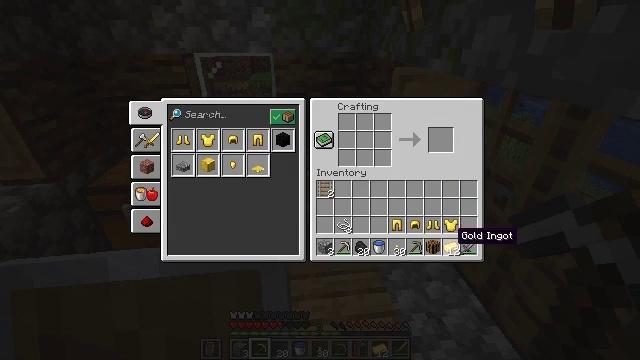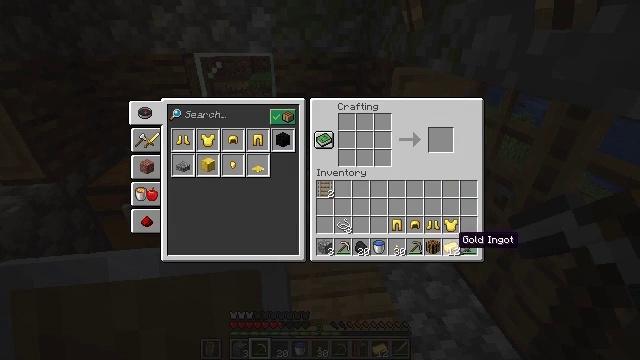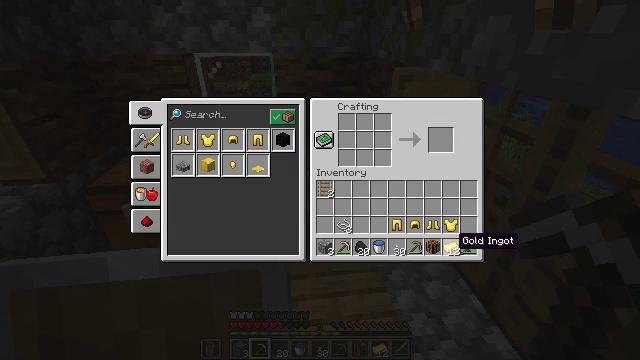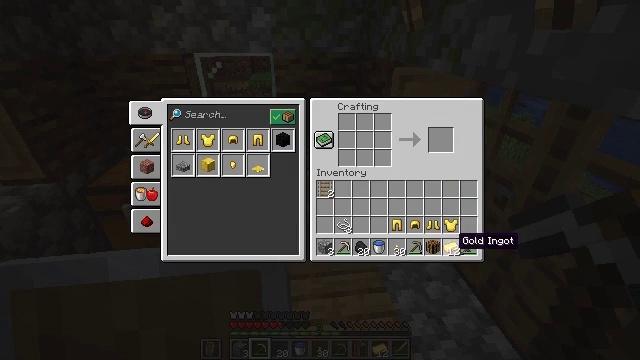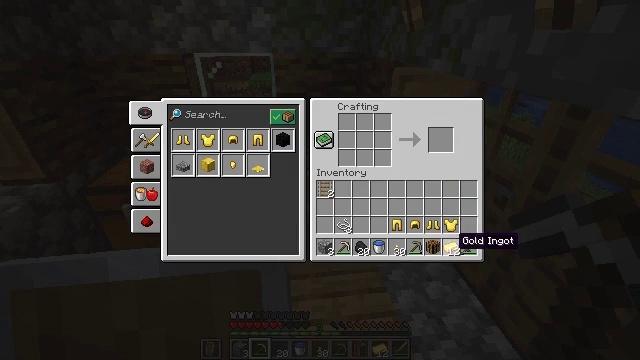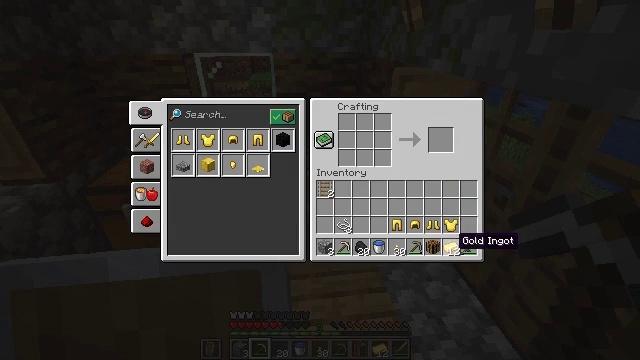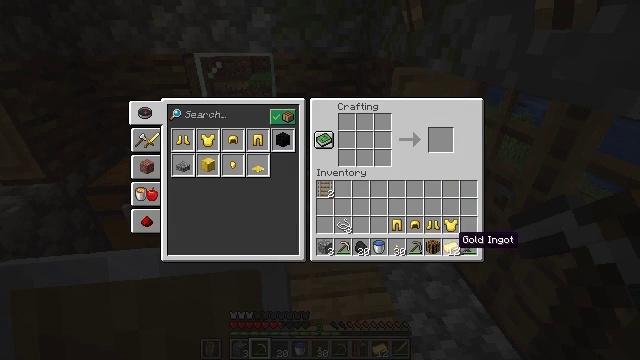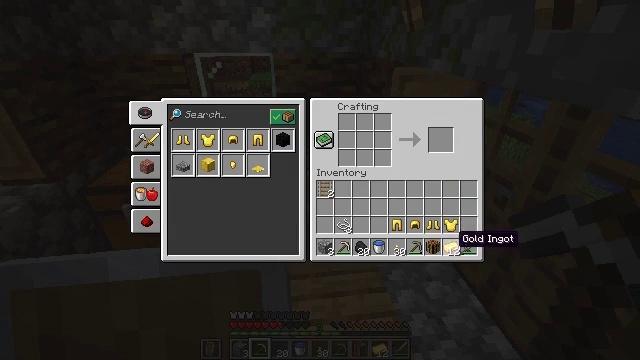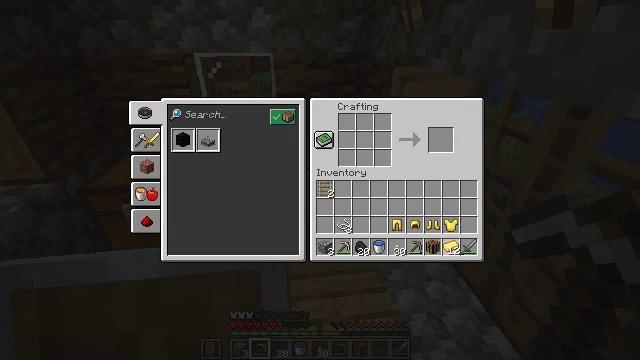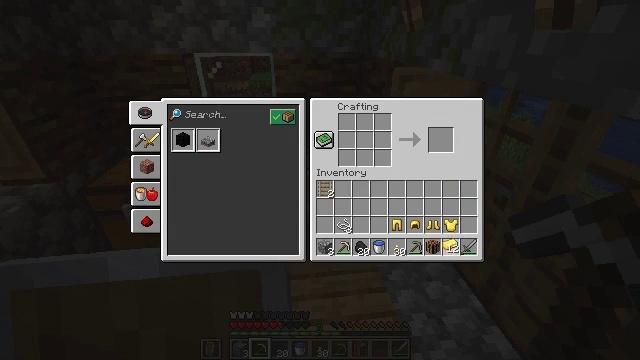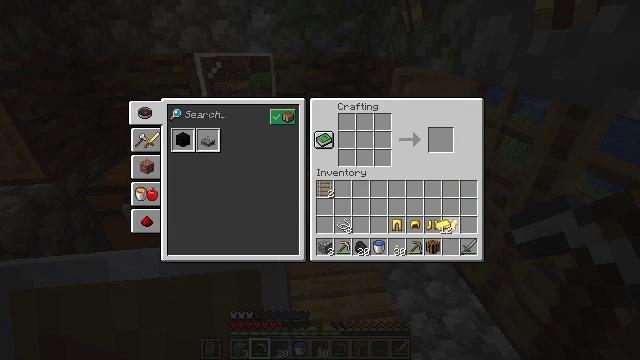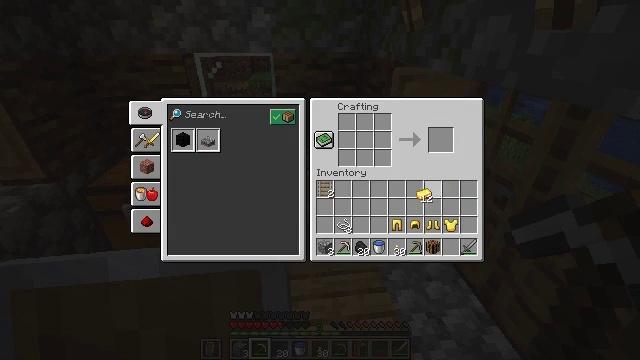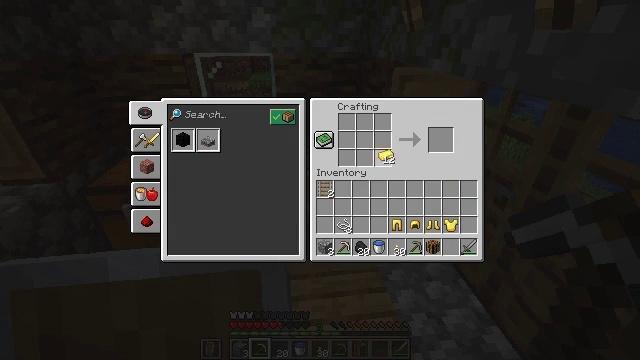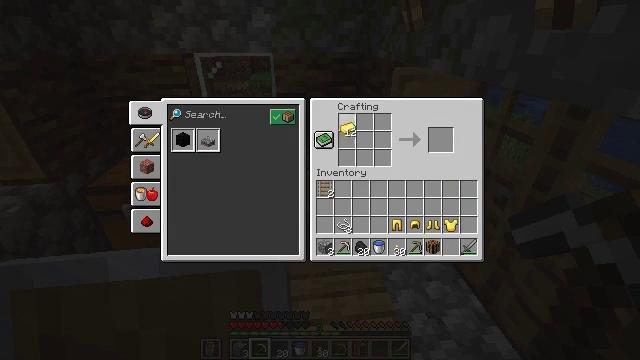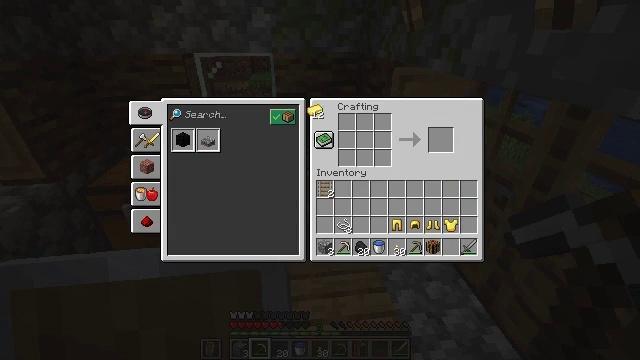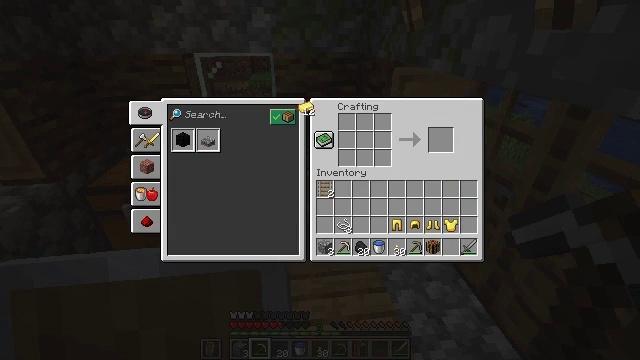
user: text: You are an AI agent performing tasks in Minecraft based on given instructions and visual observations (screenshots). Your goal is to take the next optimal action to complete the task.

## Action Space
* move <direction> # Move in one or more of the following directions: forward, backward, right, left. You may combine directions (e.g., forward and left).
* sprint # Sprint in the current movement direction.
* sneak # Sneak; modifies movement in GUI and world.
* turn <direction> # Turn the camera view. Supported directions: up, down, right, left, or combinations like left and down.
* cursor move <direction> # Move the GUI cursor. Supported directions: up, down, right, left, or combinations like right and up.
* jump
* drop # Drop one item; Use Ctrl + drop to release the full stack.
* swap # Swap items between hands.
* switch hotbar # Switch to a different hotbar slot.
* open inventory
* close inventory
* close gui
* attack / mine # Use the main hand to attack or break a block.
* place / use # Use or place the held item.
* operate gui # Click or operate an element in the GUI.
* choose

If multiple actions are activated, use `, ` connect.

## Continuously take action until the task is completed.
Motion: motion action
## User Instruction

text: Attack the stripped oak log to collect it.
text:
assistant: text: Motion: no_op
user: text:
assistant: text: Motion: no_op
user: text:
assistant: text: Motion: no_op
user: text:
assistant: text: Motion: no_op
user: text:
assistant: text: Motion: no_op
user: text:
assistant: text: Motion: no_op
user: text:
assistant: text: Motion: no_op
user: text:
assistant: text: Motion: attack / mine
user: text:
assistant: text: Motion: attack / mine
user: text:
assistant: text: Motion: turn left and up, attack / mine
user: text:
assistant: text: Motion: turn left and up
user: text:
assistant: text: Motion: turn left and up
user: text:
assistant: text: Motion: turn left and up
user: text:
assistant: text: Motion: turn left and up
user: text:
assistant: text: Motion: turn left
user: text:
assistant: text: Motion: no_op
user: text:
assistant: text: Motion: no_op
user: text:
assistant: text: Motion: turn right and down
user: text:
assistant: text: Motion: no_op
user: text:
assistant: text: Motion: no_op
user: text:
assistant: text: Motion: no_op
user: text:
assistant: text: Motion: turn right
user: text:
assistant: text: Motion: turn right
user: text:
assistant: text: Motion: no_op
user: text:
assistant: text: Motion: no_op
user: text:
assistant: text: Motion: no_op
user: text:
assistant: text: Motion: no_op
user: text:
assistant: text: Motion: use / place
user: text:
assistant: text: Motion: use / place
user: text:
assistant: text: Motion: use / place